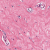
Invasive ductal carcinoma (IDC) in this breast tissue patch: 0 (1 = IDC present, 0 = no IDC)